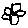
Label: flower